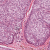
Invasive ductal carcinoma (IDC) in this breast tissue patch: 0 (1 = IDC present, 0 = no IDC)